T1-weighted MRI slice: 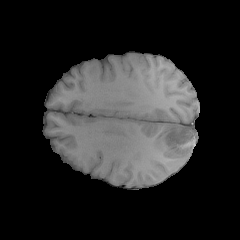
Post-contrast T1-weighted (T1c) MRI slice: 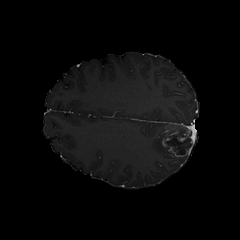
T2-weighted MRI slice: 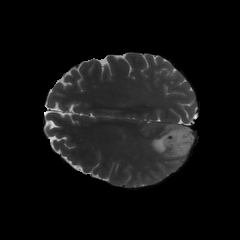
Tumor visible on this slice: yes